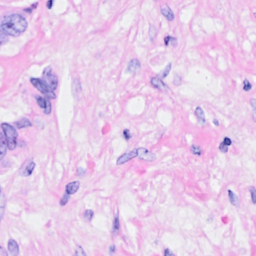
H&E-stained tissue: Breast